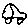
Label: car